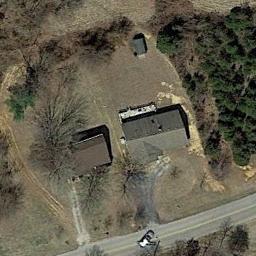
Label: residential